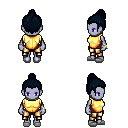
a pixel art fantasy rpg character, female body template, dark elf, purple skin, gold chest armor, gold greaves, raven short topknot hairstyle, bracelets, white slippers, four views (front, back, left, right), 2x2 character sprite sheet, small pixel art, hard edges, no anti-aliasing